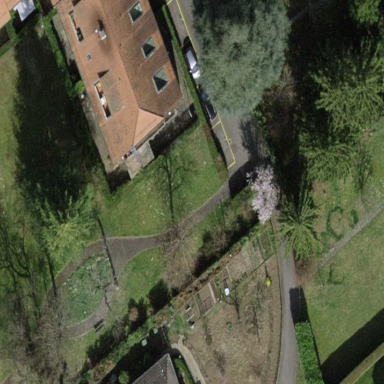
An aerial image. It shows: Garden enclosed by fence.